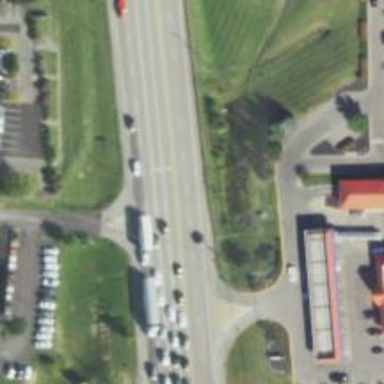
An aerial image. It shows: Asphalt trunk highway.